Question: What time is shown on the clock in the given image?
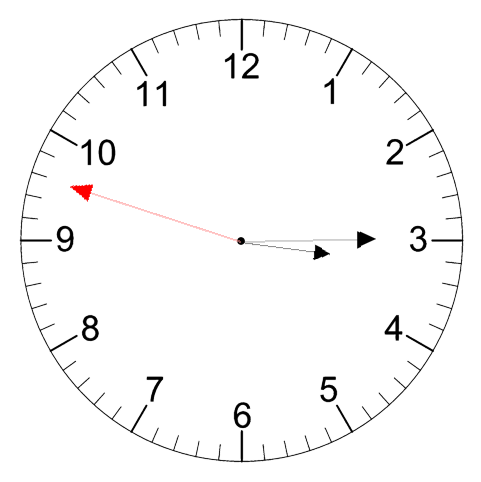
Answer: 03:14:48